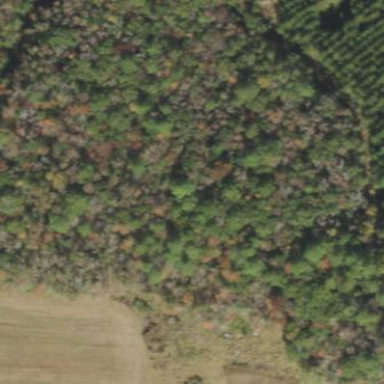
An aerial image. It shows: Mixed woodland with various types of leaves.